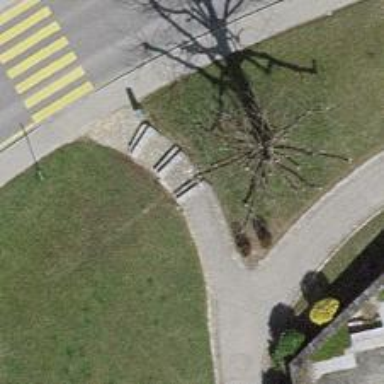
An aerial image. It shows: Footway with concrete surface.